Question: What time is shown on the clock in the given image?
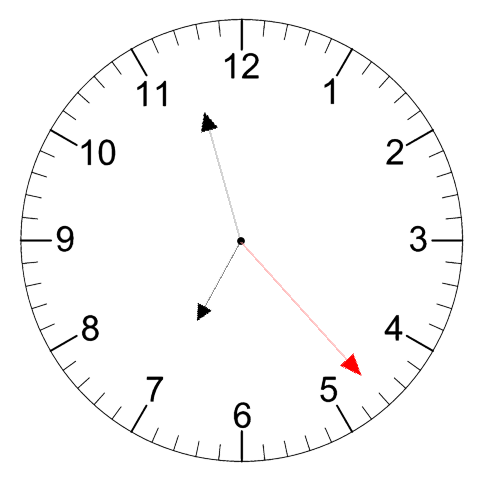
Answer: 06:57:23